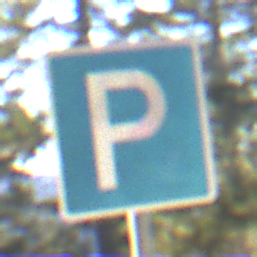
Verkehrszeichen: Parken
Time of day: MorningAfternoon
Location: Outdoor (Nature)
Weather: Clear
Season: Winter
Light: Natural